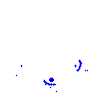
Particle: electron